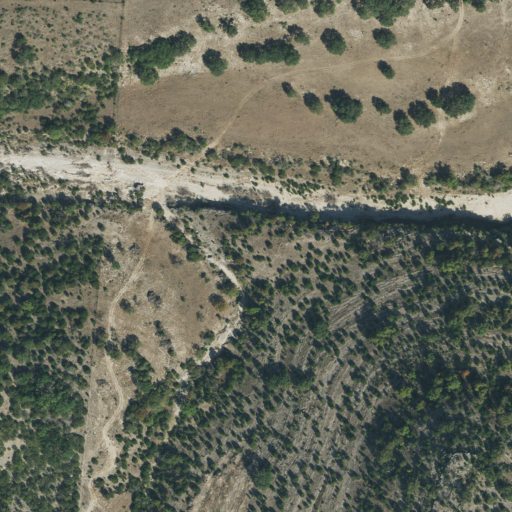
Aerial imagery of valley in Texas named Cedar Canyon containing shrub and evergreen forest